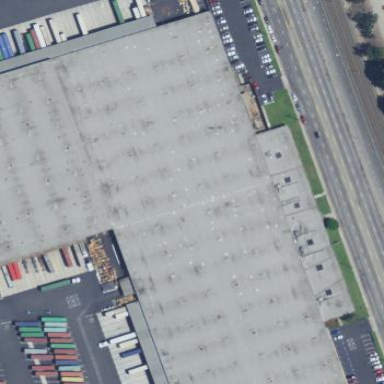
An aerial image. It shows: Warehouse.